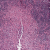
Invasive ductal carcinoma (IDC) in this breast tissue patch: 0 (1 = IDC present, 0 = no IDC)